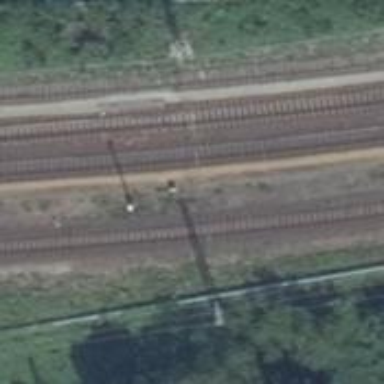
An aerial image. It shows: Railway signal.